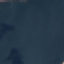
Land use / land cover class: SeaLake